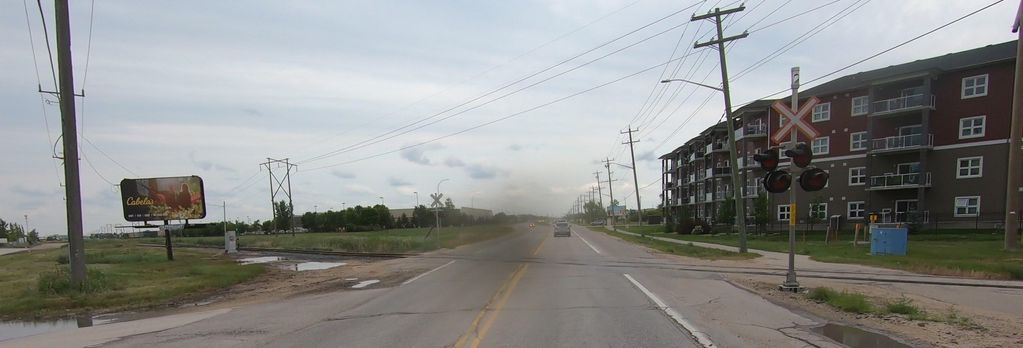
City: winnipeg